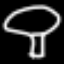
Label: mushroom